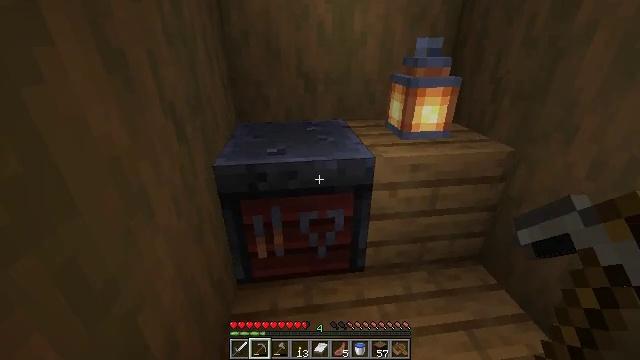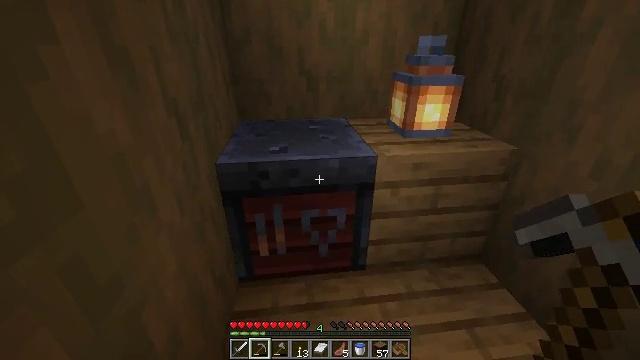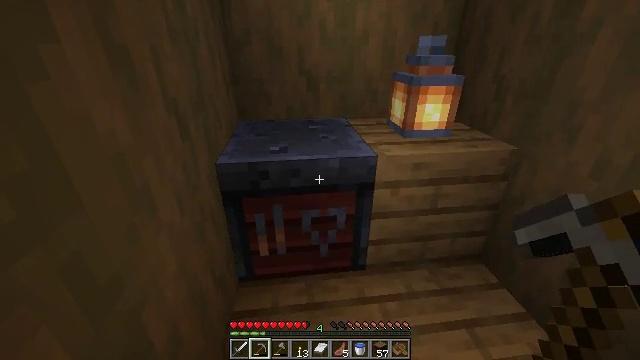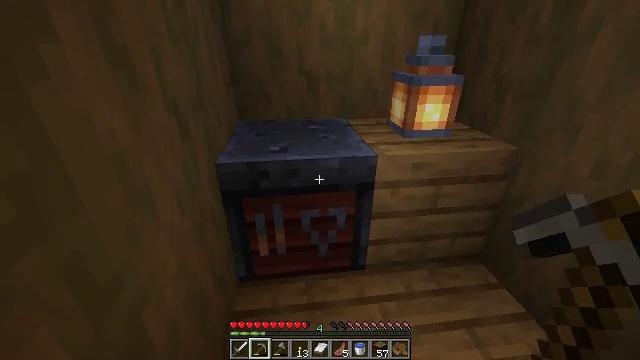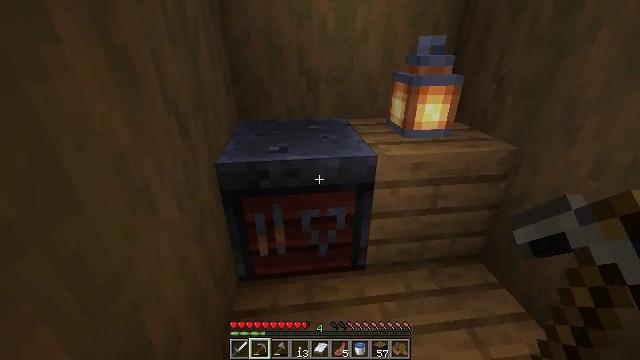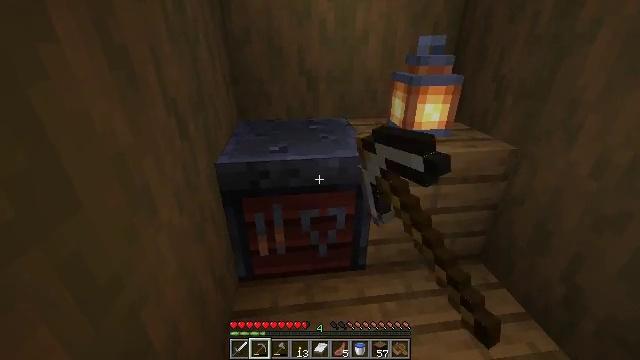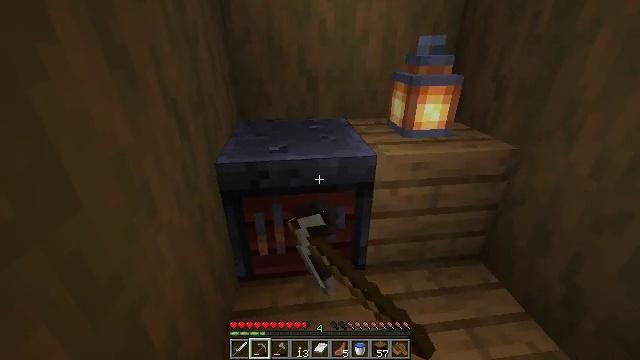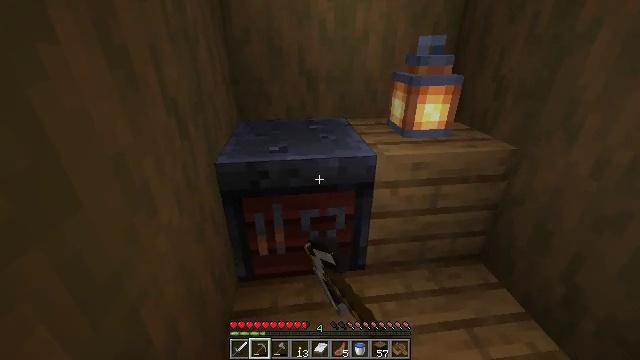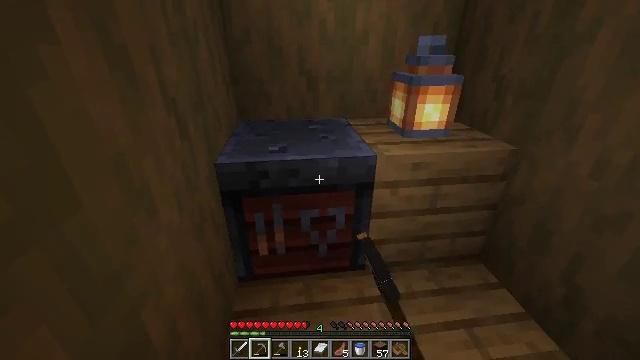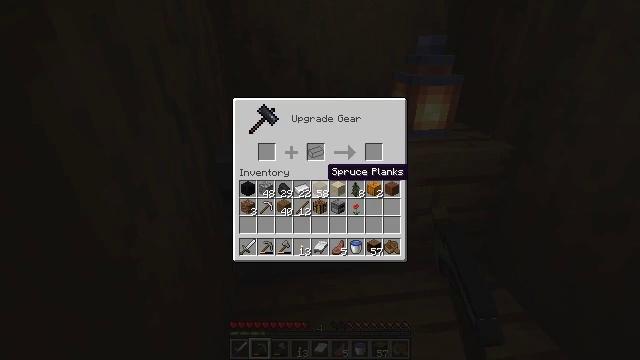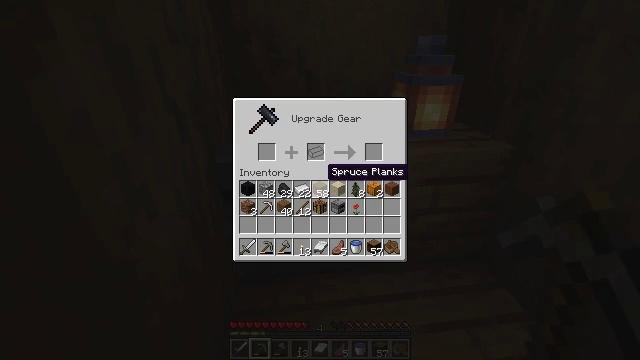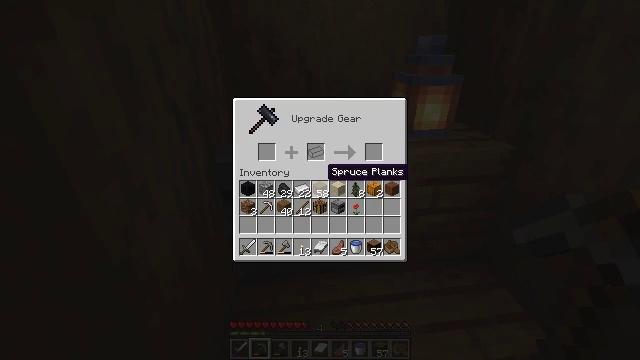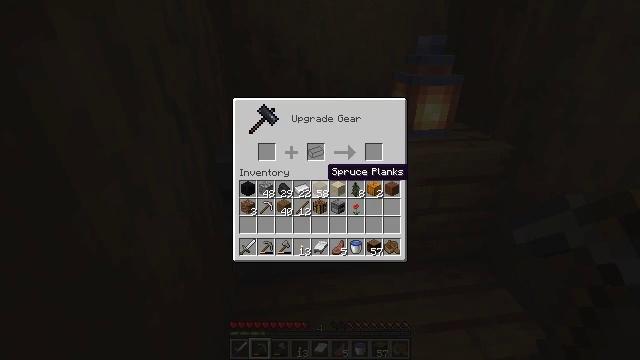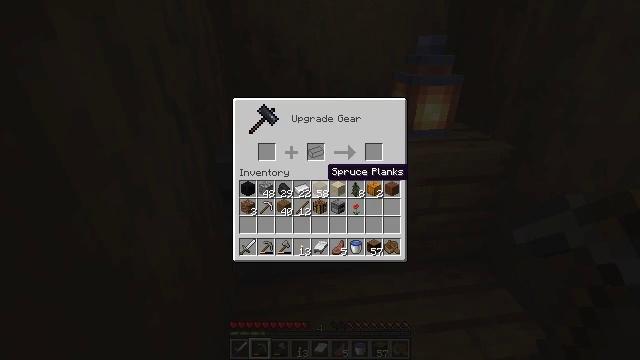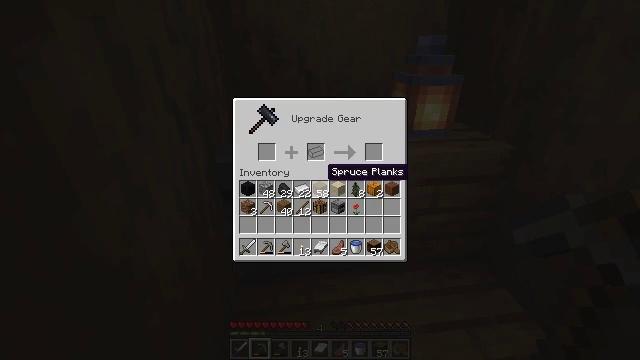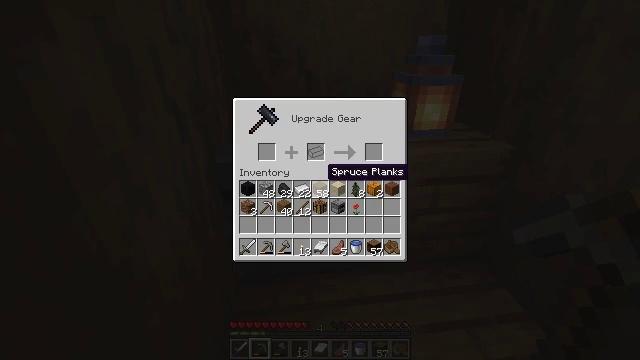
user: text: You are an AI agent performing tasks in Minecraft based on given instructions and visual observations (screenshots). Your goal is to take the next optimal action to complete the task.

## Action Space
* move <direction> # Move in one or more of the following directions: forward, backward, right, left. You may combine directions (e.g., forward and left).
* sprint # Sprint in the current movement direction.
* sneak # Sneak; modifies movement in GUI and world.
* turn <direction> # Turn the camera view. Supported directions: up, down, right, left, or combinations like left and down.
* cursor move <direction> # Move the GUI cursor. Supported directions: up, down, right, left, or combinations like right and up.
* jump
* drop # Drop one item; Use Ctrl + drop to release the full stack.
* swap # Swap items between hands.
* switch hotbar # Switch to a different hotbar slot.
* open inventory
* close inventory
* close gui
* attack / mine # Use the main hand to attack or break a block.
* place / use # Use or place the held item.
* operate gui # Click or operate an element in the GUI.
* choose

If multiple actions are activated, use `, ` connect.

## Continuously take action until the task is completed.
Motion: motion action
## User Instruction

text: Attack the lantern to recycle it.
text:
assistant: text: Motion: no_op
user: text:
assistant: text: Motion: no_op
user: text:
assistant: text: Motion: no_op
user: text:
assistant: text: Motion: use / place
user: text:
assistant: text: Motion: use / place
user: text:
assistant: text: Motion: use / place
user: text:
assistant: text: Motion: no_op
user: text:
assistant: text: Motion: no_op
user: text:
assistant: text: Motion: open gui
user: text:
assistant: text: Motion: no_op
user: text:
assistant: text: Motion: no_op
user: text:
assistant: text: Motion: no_op
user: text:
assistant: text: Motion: no_op
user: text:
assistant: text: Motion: no_op
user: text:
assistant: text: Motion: no_op
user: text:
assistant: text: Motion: no_op
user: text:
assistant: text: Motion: no_op
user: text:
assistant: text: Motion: no_op
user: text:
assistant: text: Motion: no_op
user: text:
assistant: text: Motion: no_op
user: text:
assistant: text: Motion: cursor move right and up
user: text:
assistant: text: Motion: cursor move right
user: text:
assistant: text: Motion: no_op
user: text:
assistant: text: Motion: no_op
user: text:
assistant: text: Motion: no_op
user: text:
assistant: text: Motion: no_op
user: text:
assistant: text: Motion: no_op
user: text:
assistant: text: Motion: cursor move left
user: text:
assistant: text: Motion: no_op
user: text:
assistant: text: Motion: no_op